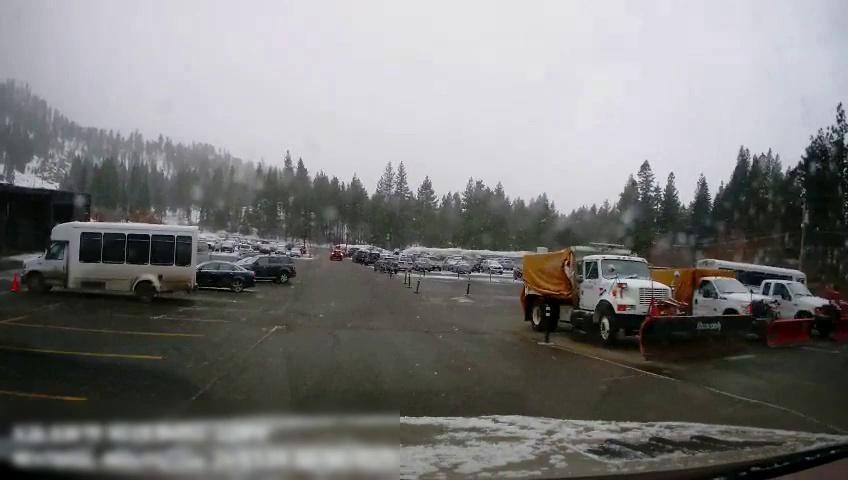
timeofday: Day
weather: Snowy
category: Vehicles | Other LV
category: Vehicles | Other LV
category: Vehicles | Other LV
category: Vehicles | Other LV
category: Vehicles | Truck
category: Vehicles | Car
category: Vehicles | SUV
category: Vehicles | Truck
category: Vehicles | SUV
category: Drivable Space